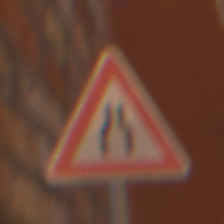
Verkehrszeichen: VerengteFahrbahn
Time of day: MorningAfternoon
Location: Outdoor (Urban)
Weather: Clear
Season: NotSpecified
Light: Natural